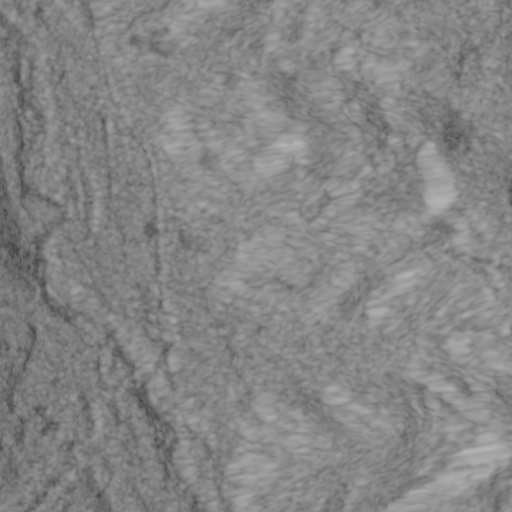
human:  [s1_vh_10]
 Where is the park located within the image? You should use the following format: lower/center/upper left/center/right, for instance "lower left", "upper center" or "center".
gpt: The park is located in the upper of the image.
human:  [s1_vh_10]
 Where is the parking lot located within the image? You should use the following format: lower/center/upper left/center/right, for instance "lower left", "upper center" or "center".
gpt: The parking lot is located in the lower left of the image.
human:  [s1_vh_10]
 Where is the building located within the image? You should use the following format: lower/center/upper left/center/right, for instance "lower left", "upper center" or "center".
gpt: The building is located in the lower left of the image.
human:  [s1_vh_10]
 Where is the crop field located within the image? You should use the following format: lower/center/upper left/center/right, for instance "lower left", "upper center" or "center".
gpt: There is no crop field in the image.

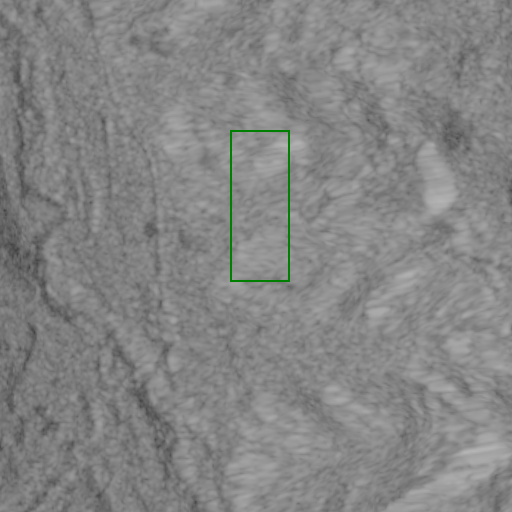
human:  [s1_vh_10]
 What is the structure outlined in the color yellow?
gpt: There is no yellow outline.
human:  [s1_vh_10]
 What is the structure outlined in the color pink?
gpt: There is no structure outlined in pink.